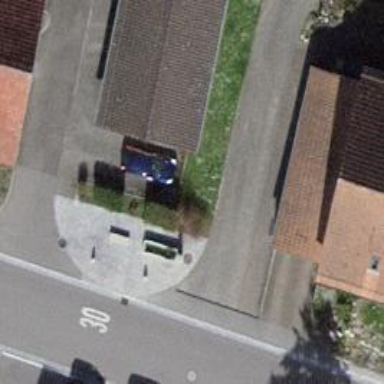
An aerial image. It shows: Beautiful fountain.